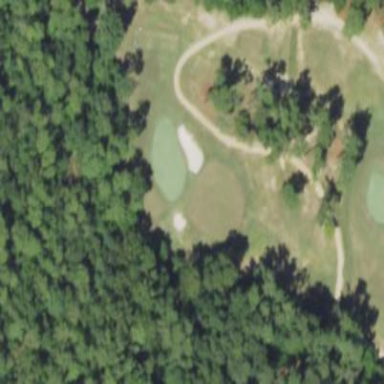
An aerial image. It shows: Grassy area designated as golf fairway.